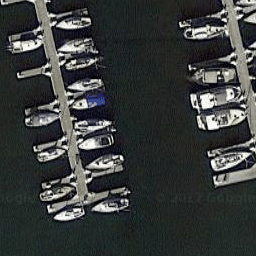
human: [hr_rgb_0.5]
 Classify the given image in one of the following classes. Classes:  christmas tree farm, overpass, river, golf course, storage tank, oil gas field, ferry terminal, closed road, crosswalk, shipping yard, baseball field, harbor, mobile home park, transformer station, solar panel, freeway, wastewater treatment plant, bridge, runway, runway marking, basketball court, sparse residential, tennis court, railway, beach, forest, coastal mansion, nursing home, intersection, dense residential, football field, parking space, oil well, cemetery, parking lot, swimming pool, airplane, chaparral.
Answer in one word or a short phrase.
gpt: harbor